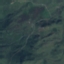
Label: HerbaceousVegetation